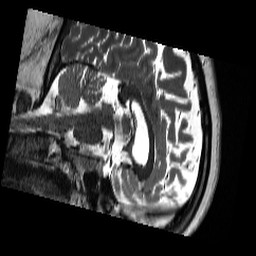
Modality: T2w
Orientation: sagittal
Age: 21
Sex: male